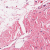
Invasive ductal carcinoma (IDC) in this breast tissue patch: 0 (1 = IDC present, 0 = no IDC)